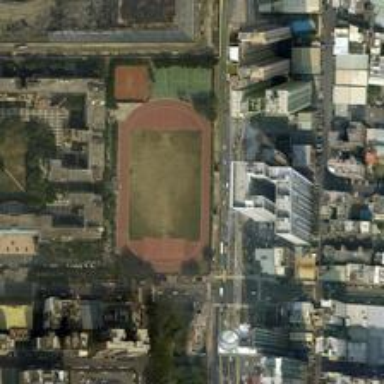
Here is a beautiful scenery, not only including a standard football field, but also high-rise buildings nearby .